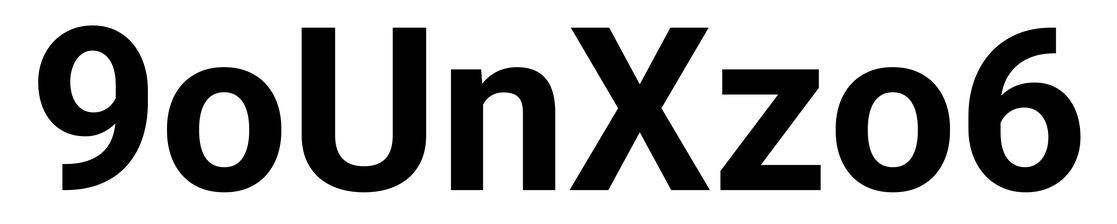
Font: Roboto_Bold